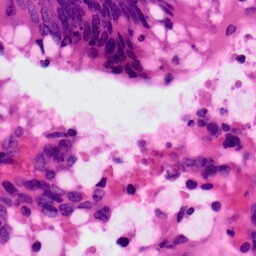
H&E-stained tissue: Colon